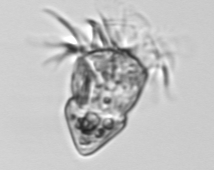
Label: Strombidium_inclinatum